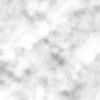
Label: no_change